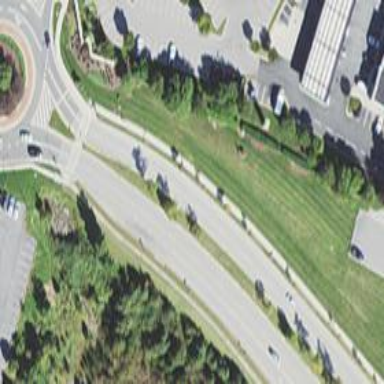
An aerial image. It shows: Footway.